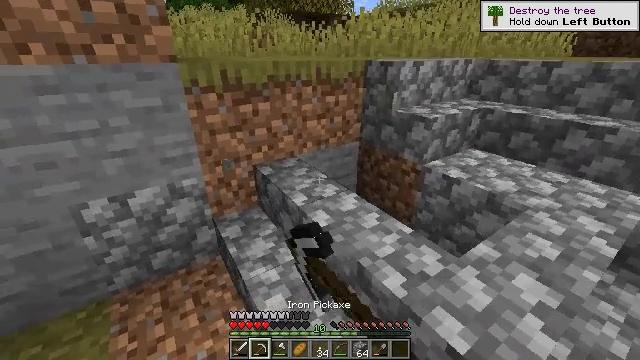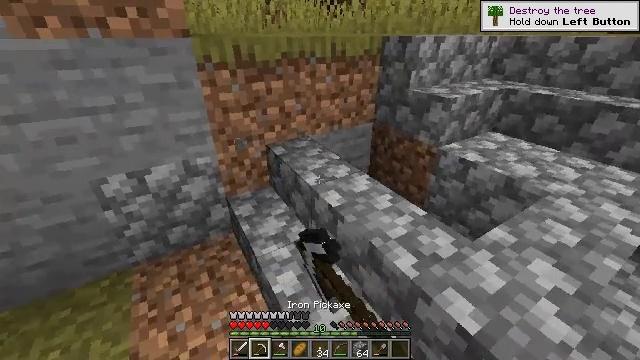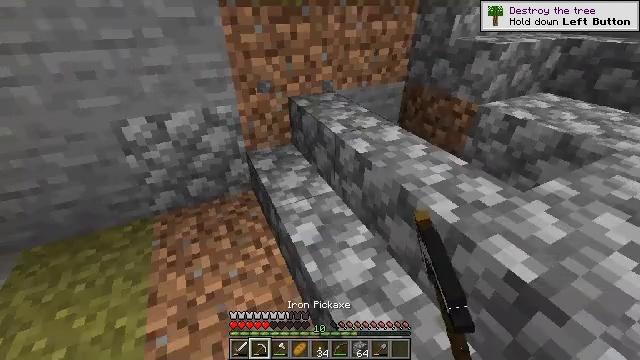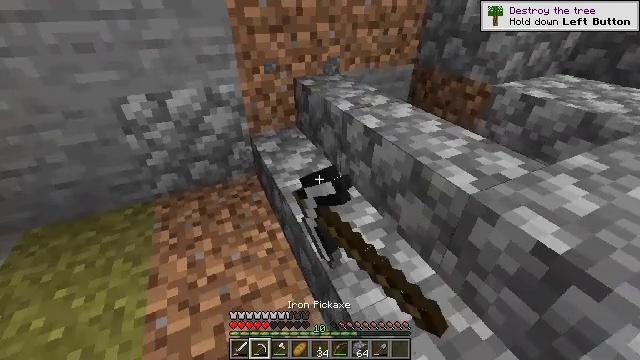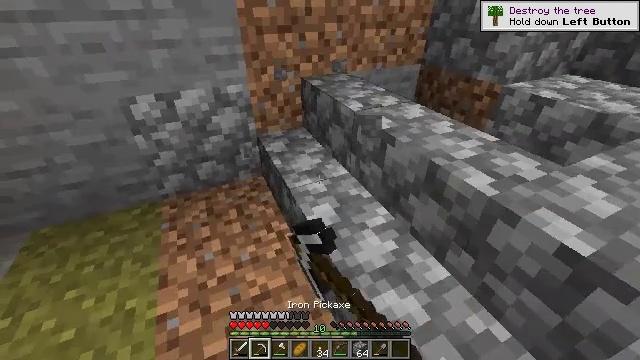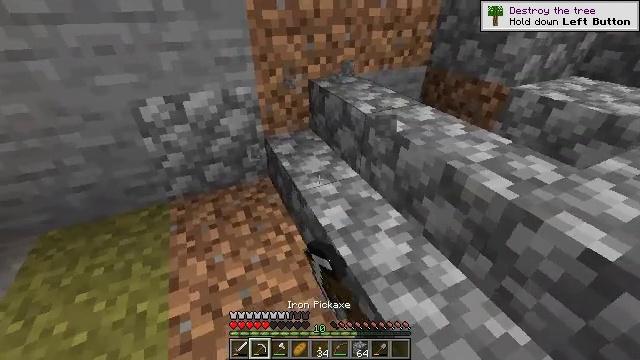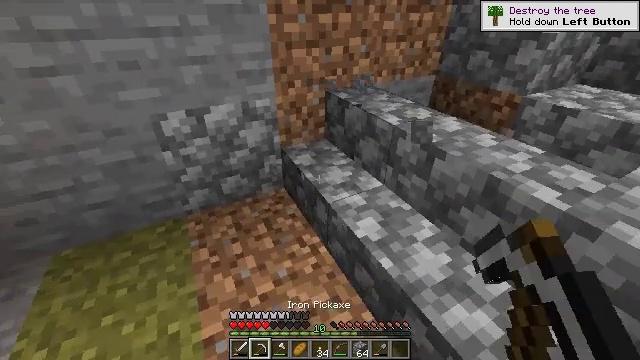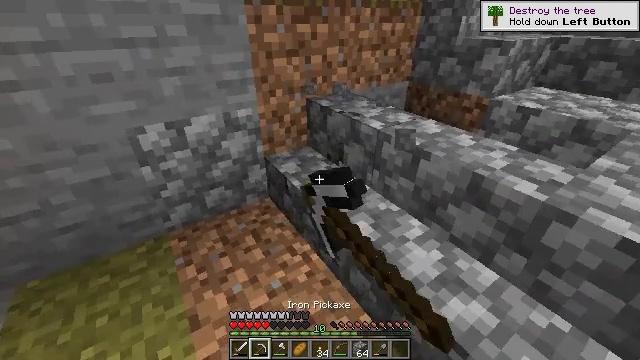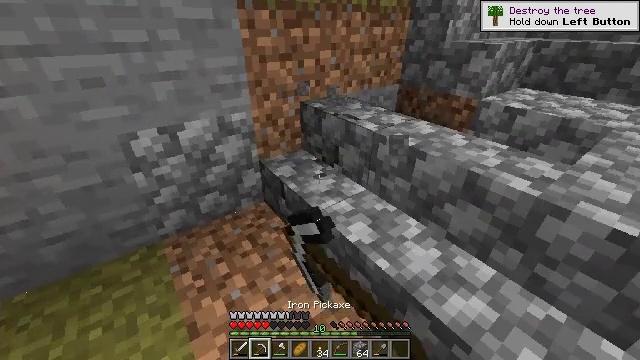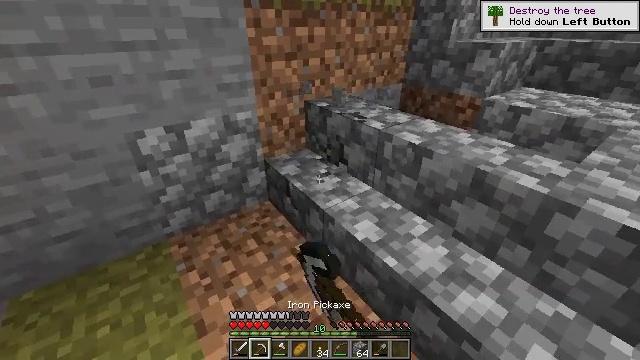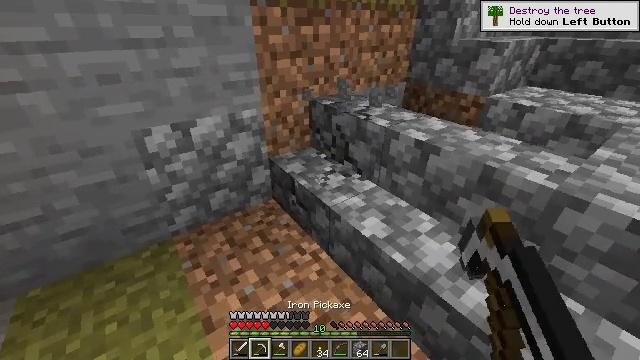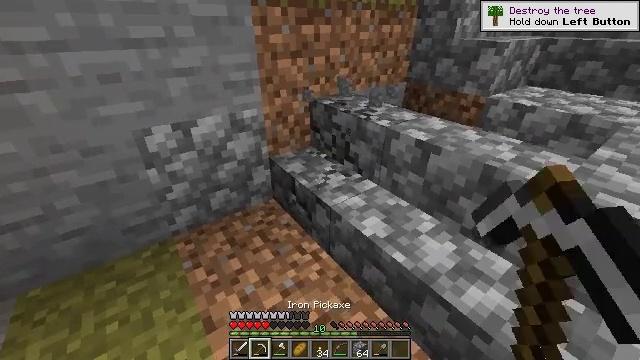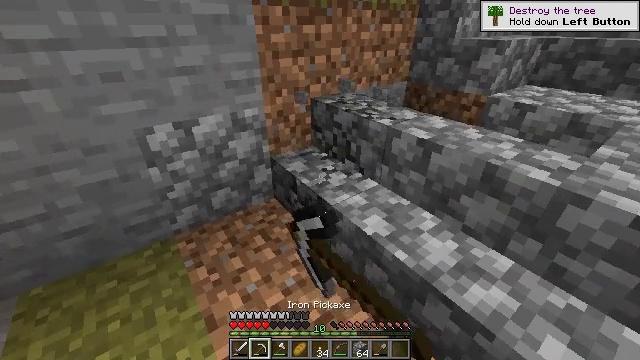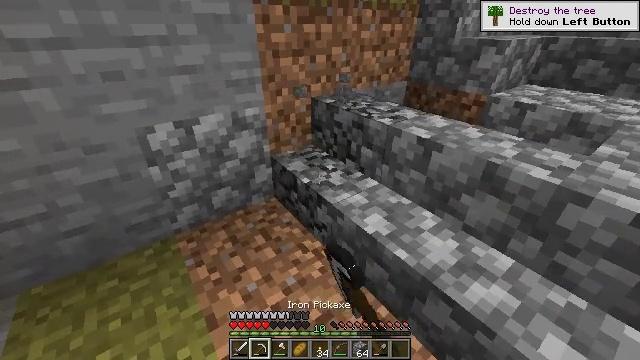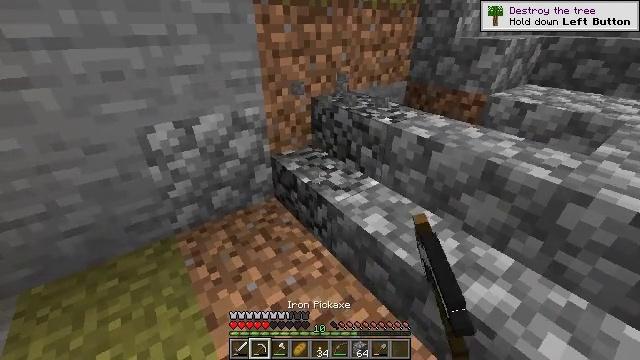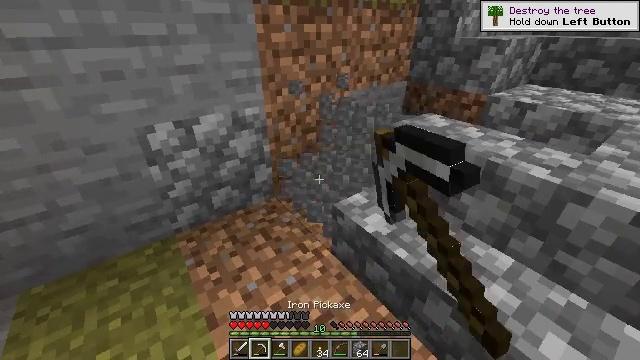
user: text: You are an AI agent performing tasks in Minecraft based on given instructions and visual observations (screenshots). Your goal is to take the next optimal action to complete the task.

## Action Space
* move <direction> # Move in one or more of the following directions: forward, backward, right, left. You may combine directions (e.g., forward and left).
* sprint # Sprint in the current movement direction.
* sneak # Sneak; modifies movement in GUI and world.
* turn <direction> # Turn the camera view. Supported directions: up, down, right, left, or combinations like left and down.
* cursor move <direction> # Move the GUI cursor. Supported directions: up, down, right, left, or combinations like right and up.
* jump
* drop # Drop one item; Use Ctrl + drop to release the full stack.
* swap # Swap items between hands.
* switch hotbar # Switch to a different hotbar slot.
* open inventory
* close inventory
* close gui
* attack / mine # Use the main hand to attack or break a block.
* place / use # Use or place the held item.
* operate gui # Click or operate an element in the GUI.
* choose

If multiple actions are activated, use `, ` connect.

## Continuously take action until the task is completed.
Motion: motion action
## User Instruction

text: Mine the cobblestone stairs.
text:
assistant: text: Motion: turn left and down, attack / mine
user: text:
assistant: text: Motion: turn left and down, attack / mine
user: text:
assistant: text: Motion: turn down, attack / mine
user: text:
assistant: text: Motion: move left, attack / mine
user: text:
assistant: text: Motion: move left, attack / mine
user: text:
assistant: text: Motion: move left, turn right and up, attack / mine
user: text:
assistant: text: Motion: turn right and up, attack / mine
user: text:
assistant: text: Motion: turn right, attack / mine
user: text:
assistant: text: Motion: attack / mine
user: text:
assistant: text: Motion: attack / mine
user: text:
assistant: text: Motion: attack / mine
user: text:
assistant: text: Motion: attack / mine
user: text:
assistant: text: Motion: attack / mine
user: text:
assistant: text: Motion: attack / mine
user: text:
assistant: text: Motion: attack / mine
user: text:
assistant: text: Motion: attack / mine
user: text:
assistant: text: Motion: attack / mine
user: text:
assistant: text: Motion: attack / mine
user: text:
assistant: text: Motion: attack / mine
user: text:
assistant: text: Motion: attack / mine
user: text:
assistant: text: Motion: turn right, attack / mine
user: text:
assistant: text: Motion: turn right and down, attack / mine
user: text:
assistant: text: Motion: turn right and down, attack / mine
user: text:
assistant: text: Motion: turn right, attack / mine
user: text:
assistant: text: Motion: attack / mine
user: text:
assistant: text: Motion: attack / mine
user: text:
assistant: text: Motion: attack / mine
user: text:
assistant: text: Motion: attack / mine
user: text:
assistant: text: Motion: attack / mine
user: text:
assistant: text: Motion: attack / mine